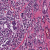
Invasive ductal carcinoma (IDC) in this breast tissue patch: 1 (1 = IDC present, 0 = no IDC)